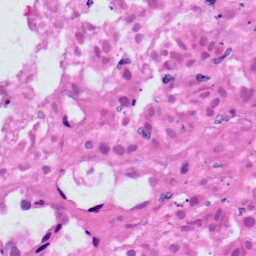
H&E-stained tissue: Skin